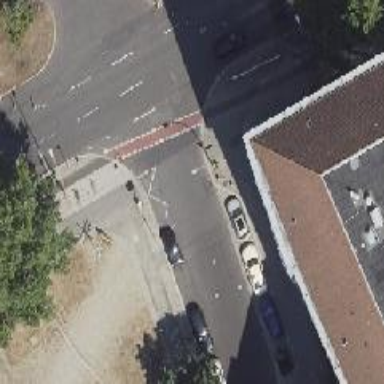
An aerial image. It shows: Asphalt footway with unmarked crossing.